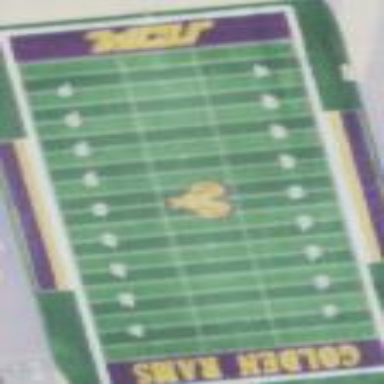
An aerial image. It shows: Pitch for American football.